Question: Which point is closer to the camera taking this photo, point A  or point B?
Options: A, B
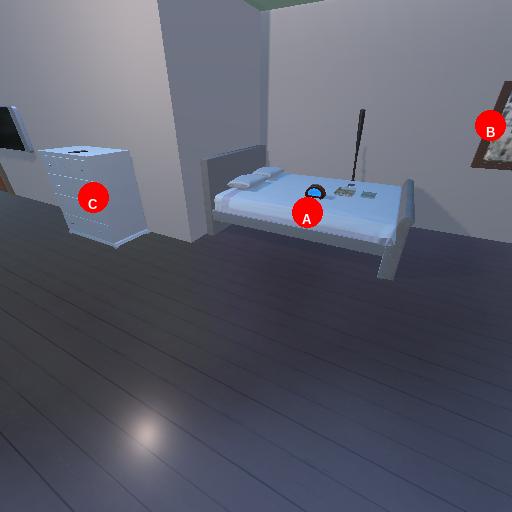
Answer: A